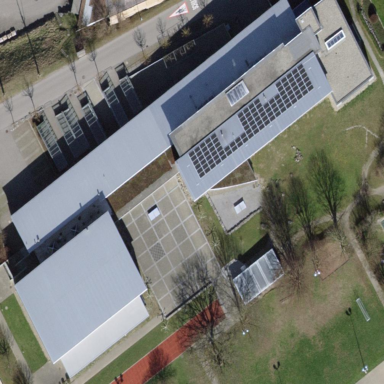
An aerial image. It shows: School building.